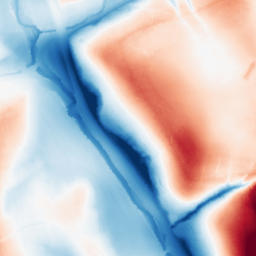
Category: classical
Decomposition family: gaussian_anisotropic
Decomposition parameters: sigma_x: 50
sigma_y: 5
Upsampling method: regularized
Upsampling parameters: scale: 2
lambda_reg: 0.01
Upsampling scale: 2